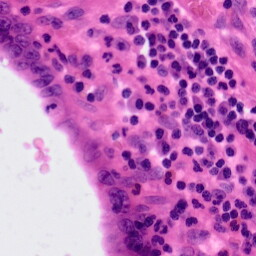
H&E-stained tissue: Colon